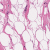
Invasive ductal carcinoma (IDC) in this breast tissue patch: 0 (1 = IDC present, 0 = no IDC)